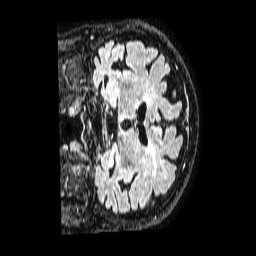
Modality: FLAIR
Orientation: coronal
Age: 86
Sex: male
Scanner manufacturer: philips
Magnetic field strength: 1.5 T
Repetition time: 4.8 s
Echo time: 0.3 s